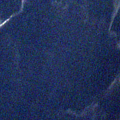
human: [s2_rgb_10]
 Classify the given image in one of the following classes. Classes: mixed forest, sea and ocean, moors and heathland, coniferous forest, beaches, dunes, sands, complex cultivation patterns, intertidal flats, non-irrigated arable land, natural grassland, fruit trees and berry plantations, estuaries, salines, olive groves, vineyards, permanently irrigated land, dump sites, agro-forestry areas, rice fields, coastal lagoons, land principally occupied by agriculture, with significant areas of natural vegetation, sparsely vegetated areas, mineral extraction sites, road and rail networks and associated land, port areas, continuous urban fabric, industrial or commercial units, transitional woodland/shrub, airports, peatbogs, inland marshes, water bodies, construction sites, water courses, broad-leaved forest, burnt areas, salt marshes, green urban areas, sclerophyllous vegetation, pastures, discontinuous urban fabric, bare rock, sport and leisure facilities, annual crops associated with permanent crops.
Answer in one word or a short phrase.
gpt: water bodies